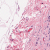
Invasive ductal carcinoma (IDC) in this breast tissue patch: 1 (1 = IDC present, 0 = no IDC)